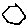
Label: hexagon